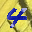
Label: 4